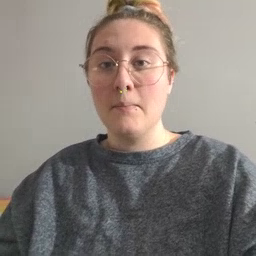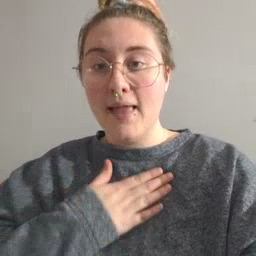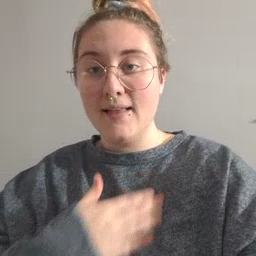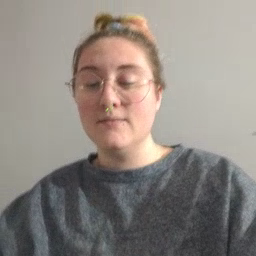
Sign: minemy